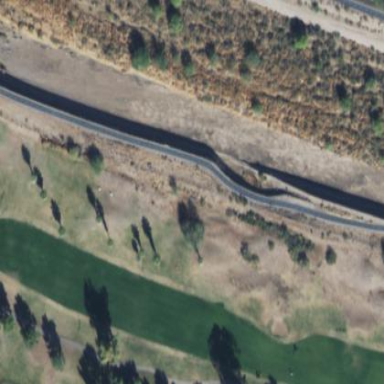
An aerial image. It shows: Golf fairway in the image.